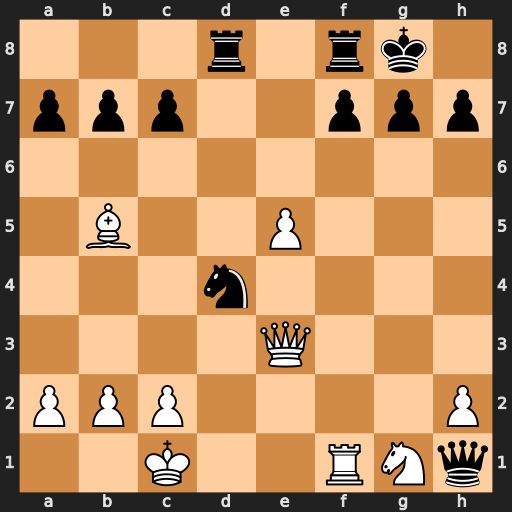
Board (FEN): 3r1rk1/ppp2ppp/8/1B2P3/3n4/4Q3/PPP4P/2K2RNq
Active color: w
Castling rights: -
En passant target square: -
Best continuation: Nf3 Qg2 Nxd4